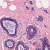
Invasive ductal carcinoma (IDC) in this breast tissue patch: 0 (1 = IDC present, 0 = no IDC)